Question: I listen to 'onGlobalLayoutListener' as shown in below code. I want to listen it only once.
Once 'onGlobalLayout()' is called I want to stop listening to it.
I tried using 'removeOnGlobalLayoutListener()' method but that gives warning that .
I also tried using 'removeGlobalOnLayoutListener'. But it is deprecated.
'''
searchWebView.getViewTreeObserver().addOnGlobalLayoutListener(
new OnGlobalLayoutListener() {
@Override
public void onGlobalLayout() {
// Do something
// Remove listener
}
});
'''
How to remove 'onGlobalLayoutListener'?

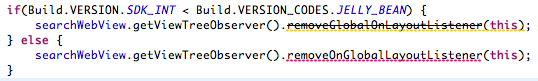
Answer: You can remove the 'OnGlobalLayoutListener' using the following code. There will still be a 'strikethrough' on 'removeGlobalOnLayoutListener()', which has been deprecated. But, the lint warning will be taken care of by using the annotations.
'''
@SuppressWarnings("deprecation")
@SuppressLint("NewApi")
searchWebView.getViewTreeObserver().addOnGlobalLayoutListener(
new OnGlobalLayoutListener() {
@Override
public void onGlobalLayout() {
if (Build.VERSION.SDK_INT > Build.VERSION_CODES.ICE_CREAM_SANDWICH_MR1) {
searchWebView.getViewTreeObserver().removeOnGlobalLayoutListener(this);
} else {
searchWebView.getViewTreeObserver().removeGlobalOnLayoutListener(this);
}
}
});
'''